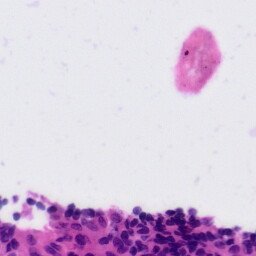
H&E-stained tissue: Tonsil